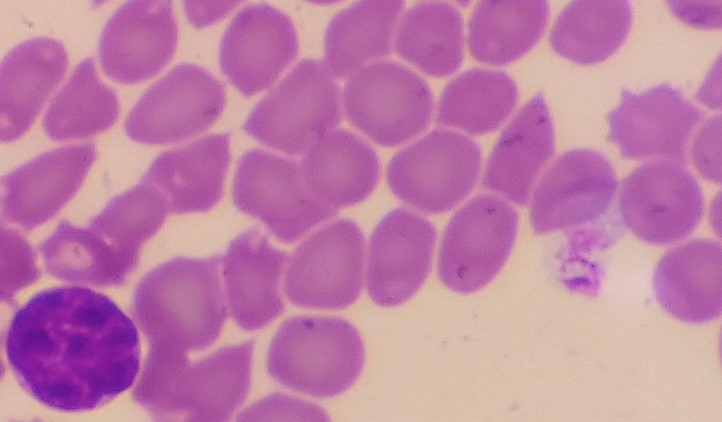
White blood cell type: Lymphocyte